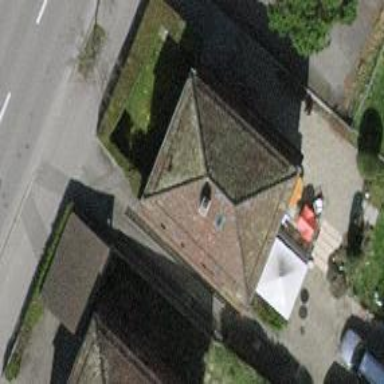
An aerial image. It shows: Detached building with gambrel roof design.